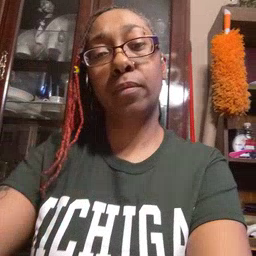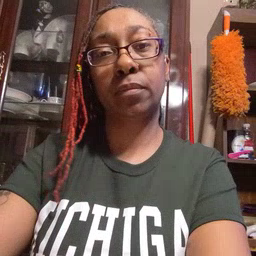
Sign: another